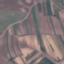
Land use / land cover class: PermanentCrop